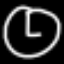
Label: clock